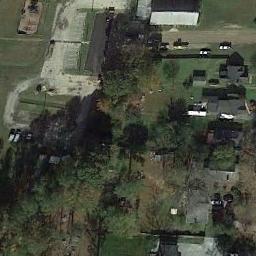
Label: medium_residential